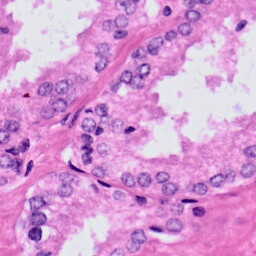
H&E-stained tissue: Prostate